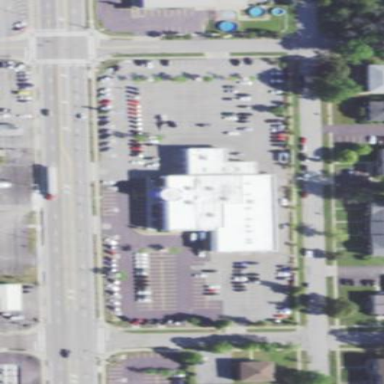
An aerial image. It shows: Car shop building.